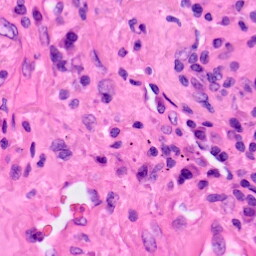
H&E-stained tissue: Lung